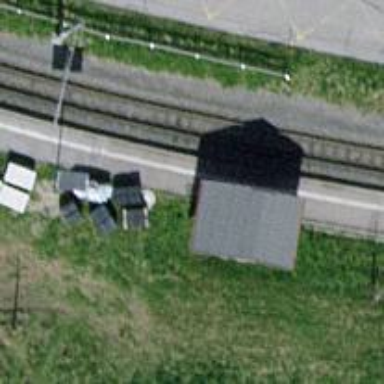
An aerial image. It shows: Railway halt.